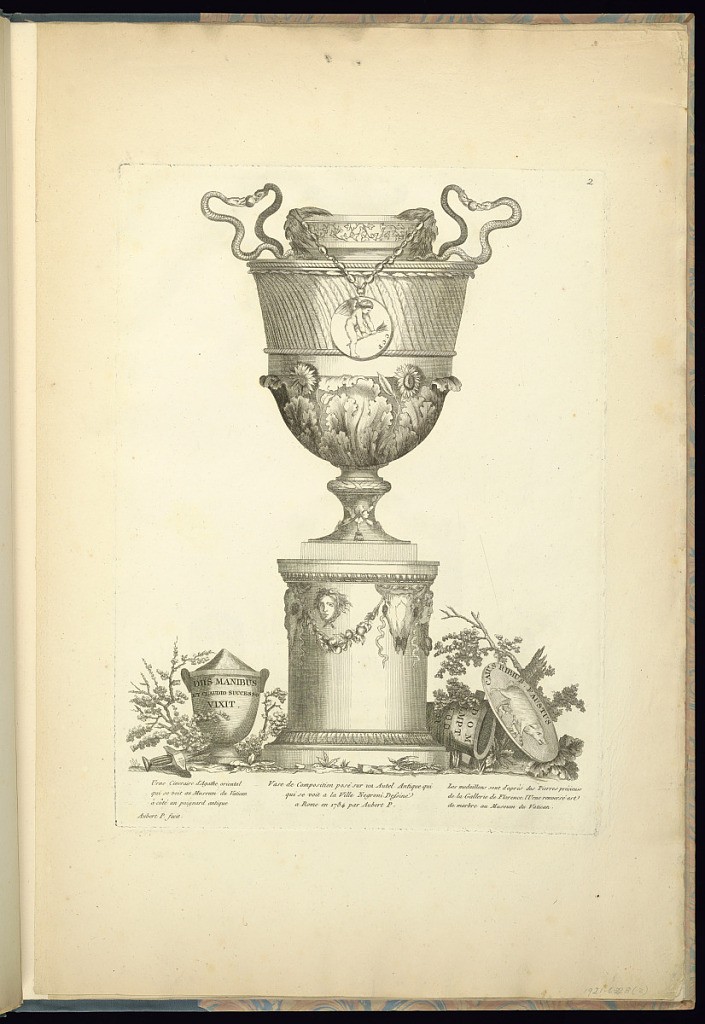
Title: Vase After the Antique
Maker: Aubert Henri Joseph A. Parent, French, 1753–1835
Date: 1789-1792
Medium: Etching and engraving on paper
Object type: Print
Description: Vase with two curving snake handles. The vase has a chain attached two mascarons at either side of the neck. The chain drapes over the shoulder and terminates with a medallion, on which a winged putto breaks a trident with his knee; the medallion has on it the initials C.C.F. The vase is decorated with ivy, acanthus leaf, and sunflower ornamentation, and is elevated on a column with animal skull, mascaron, and garland decorations. To the left of the column is a smaller urn inscribed: DIIS MANIBUS / ET CLAUDIO SUCCESS / VIXIT. To the right of the column is an overturned urb inscribed: D O M / LMPT / [faux Greek script]; and a large round plate with a suckling pig and the words: CAIUS RIBIUS FAUSTUS. The objects are surrounded by small trees and foliage. Although the printed descriptions provide locations for Parent's study of antiquities, the compositional arrangement is imagined.  The plate is signed, dated, and numbered.